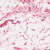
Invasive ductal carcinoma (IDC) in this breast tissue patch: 0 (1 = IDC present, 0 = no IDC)